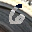
Label: 6